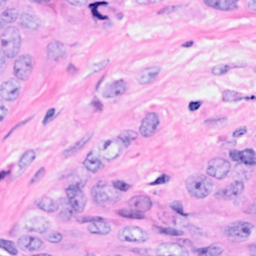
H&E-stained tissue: Breast